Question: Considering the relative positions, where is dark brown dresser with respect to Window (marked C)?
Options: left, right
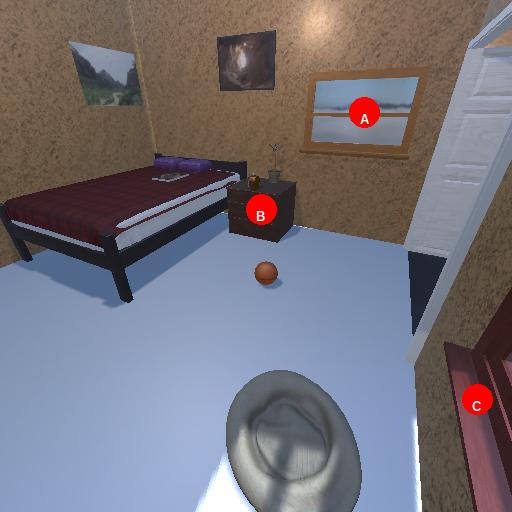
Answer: left